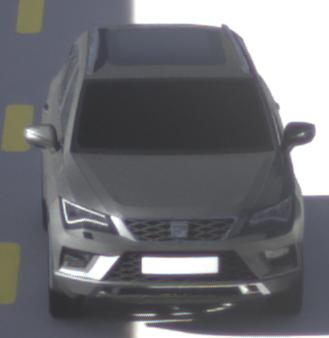
Make: SEAT
Model: Ateca 1.0 TSI Ecomotive
Detailed model: Ateca (5FP)
Model produced from: 2016/08
Model produced until: 2018/08
Doors: 5
Color: gray
Road condition: dry road
Daytime: morning or afternoon
Contrast: high contrast